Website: walmart
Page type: address-validator
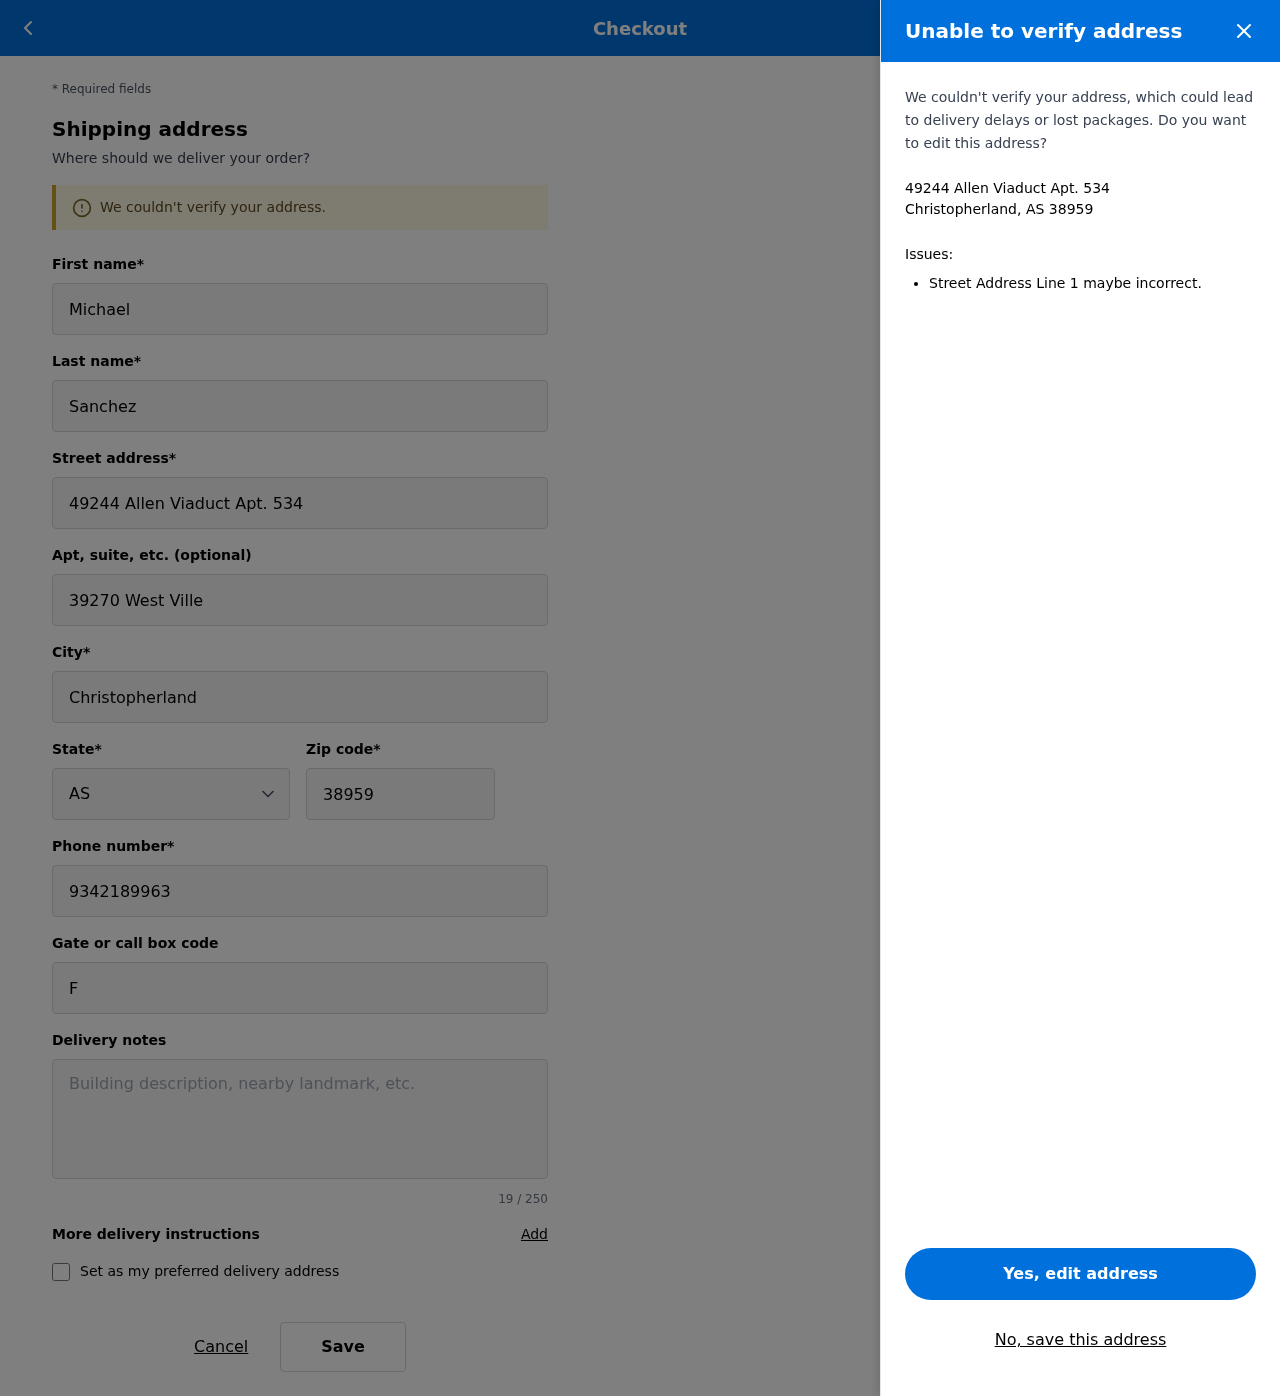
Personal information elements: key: PII_CITY_STATE_ZIP
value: Christopherland, AS 38959
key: PII_DELIVERY_INSTRUCTIONS
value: Leave at front door
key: PII_STATE_ABBR
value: AS
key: PII_STREET
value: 49244 Allen Viaduct Apt. 534
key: PII_FIRSTNAME
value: Michael
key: PII_LASTNAME
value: Sanchez
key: PII_STREET2
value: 39270 West Ville
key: PII_CITY
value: Christopherland
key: PII_POSTCODE
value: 38959
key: PII_PHONE
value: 9342189963
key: PII_SECURITY_CODE
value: FS12